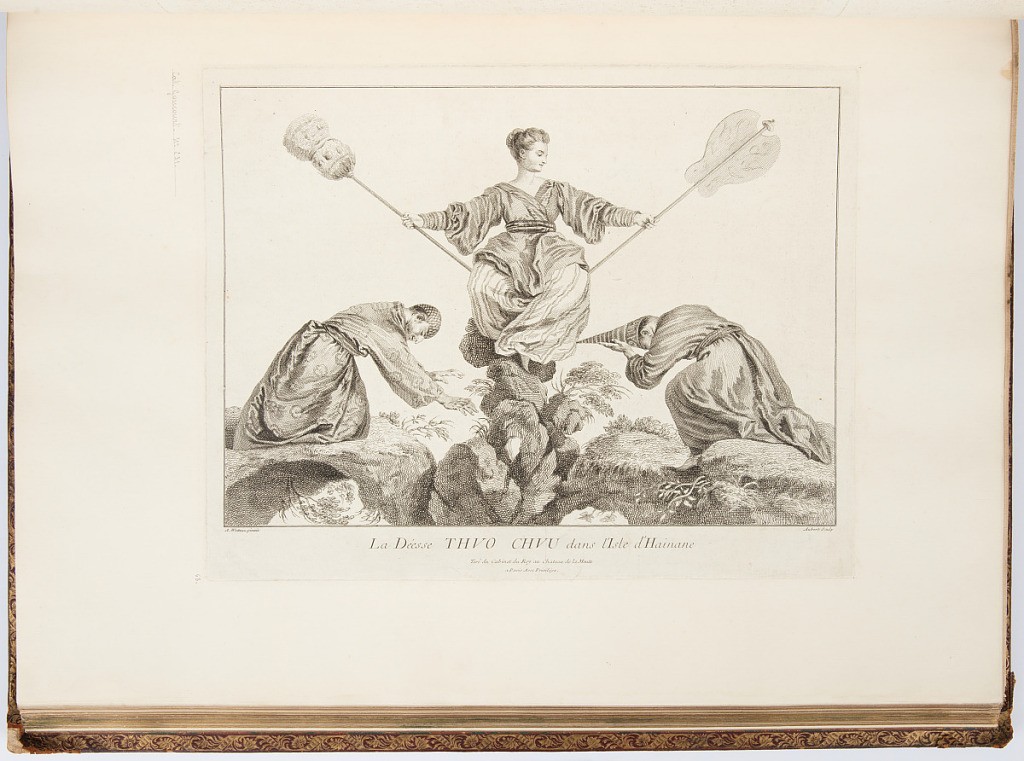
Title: La Déesse THVO CHVU dans l'Isle d'Hainane
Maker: Antoine Watteau, French, 1684–1721
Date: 1731
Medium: Etching on laid paper
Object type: Bound print
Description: Chinoiserie scene of a woman in exoticized Chinese costume holding a fan and a closed parasol in her hands. She sits on a rock between two men who bow to her. The plate is signed.